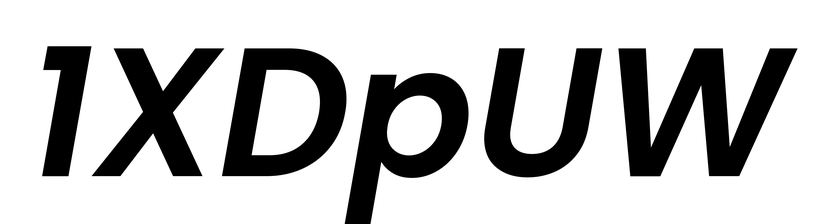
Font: Poppins-SemiBoldItalic